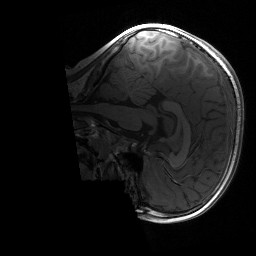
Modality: T1w
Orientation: sagittal
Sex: male
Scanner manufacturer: siemens
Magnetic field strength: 3 T
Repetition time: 1.9 s
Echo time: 0.00243 s